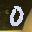
Label: 0